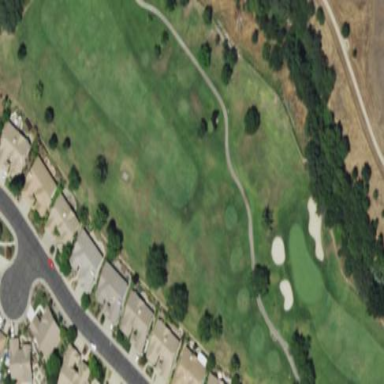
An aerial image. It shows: Golf fairway surrounded by grass.